Question: I'm trying to get convert this from python 3 to 2.7 and I think I may have messed up with the indentation. The shell provides an error message of:
'''
line 20, if(operation == '+'), IndentationError: unexpected indent
'''
I'd like to keep the code as intact as possible but I cannot see the bug! Ugh!
'''
def add(num1, num2):
return num1 + num2
def subtract(num1, num2):
return num1 - num2
def multiply(num1, num2):
return num1 * num2
def divide(num1, num2):
return num1 / num2
def main():
operation = raw_input("What do you want ot do (+,-,*,/): ")
if(operation != '+' and operation != '-' and operation != '*' and operation != '/'):
print "you must enter a valid operation"
else:
var1 = int(raw_input("Enter num1: "))
var2 = int(raw_input("Enter num2: "))
if(operation == '+'):
print add(var1, var2)
elif(operation == '-'):
print sub(var1, var2)
elif(operation == '*'):
print mul(var1, var2)
else(operation == '/'):
print div(var1, var2)
main()
'''

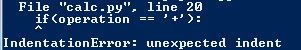
Answer: <URL>, here is the code of your calculator reformatted to 4 spaces:
'''
def add(num1, num2):
return num1 + num2
def subtract(num1, num2):
return num1 - num2
def multiply(num1, num2):
return num1 * num2
def divide(num1, num2):
return num1 / num2
def main():
operation = raw_input("What do you want ot do (+,-,*,/): ")
if(operation != '+' and operation != '-' and
operation != '*' and operation != '/'):
print "you must enter a valid operation"
else:
var1 = int(raw_input("Enter num1: "))
var2 = int(raw_input("Enter num2: "))
if(operation == '+'):
print add(var1, var2)
elif(operation == '-'):
print sub(var1, var2)
elif(operation == '*'):
print mul(var1, var2)
else:
print div(var1, var2)
main()
'''
The IndentationError exception on compilation, happened because you had the 20th line and those appearing after it overindented.
After that I found the else (else(operation == '/'):) which is invalid, because it does not need a condition, I replaced it by and else, because at this stage we are really sure the operation is '/'.
As @Jkdc proposes we can also check operator strings using this approach, which is more readable, in my opinion:
'''
if(operation not in ['+', '-', '*', '/']):
print "you must enter a valid operation"
else:
#Rest of the code
'''
Basically, it checks if the operation string is not found in the list of operators, instead of comparing them separately on 4 conditions.